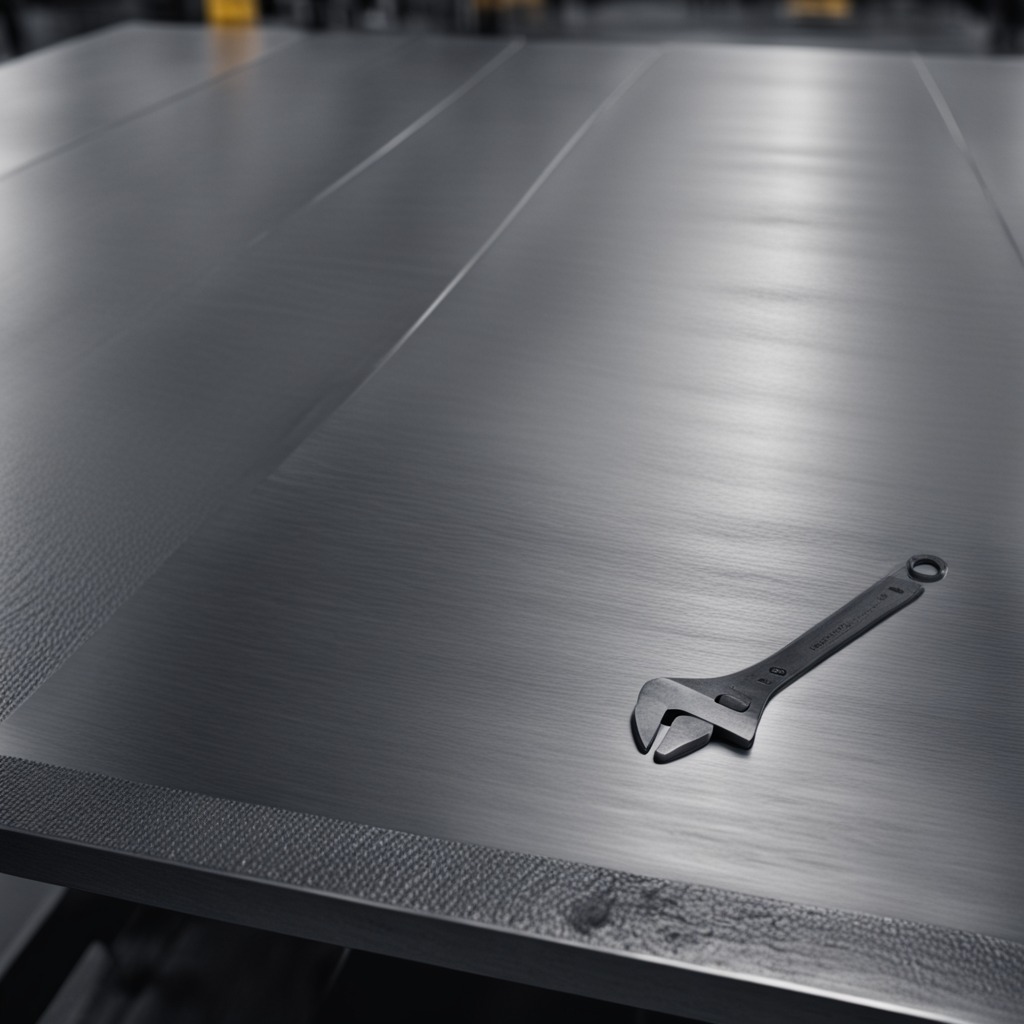
An wrench lies on the cold steel table in a mining workshop.